Brain MRI, t1w sequence, axial 2D slice.
Patient: age 42, sex F, weight 90 kg, height 1.9 m
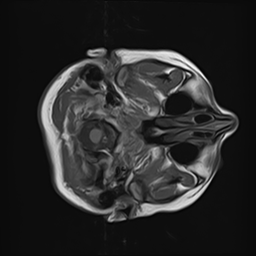